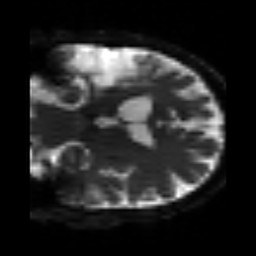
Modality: sbref
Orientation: coronal
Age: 47
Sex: male
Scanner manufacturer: siemens
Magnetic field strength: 3 T
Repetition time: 3.2 s
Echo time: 0.081 s